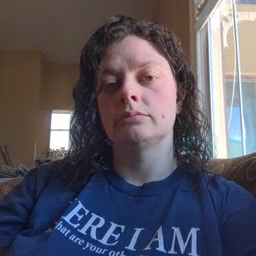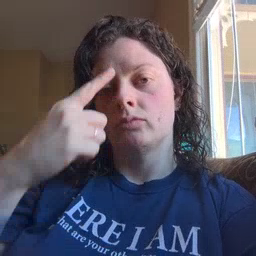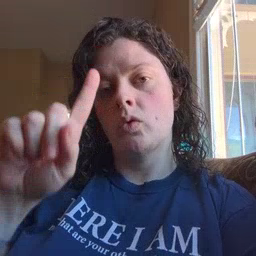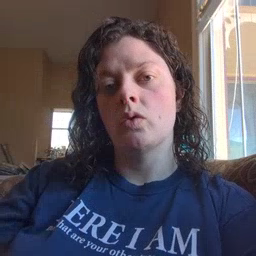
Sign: for